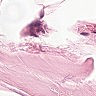
Metastatic tissue present: no